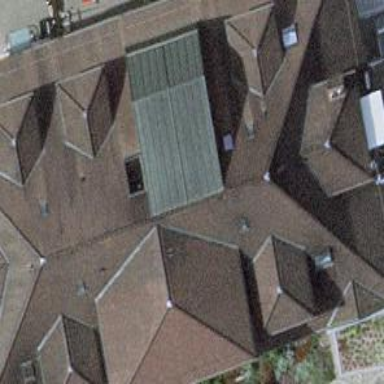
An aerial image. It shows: Part of building.